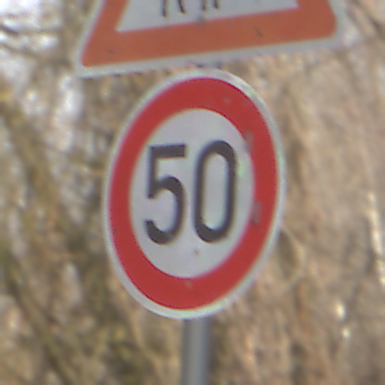
Verkehrszeichen: Geschwindigkeit50
Zusatzzeichen oben: ViehtriebLinks
Umgebung: Outdoor, Nature
Tageszeit: MorningAfternoon
Wetter: Clear
Licht: Natural
Jahreszeit: Winter
Kontrast: HighContrast